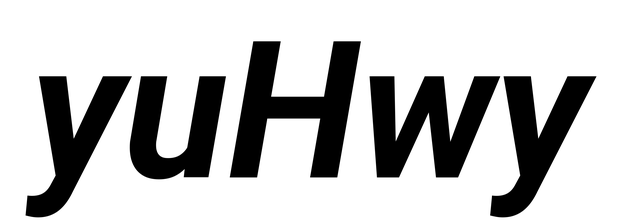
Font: Roboto-Italic_Bold_Italic